Question: i am developing a grid cardview using recyclerview and card view in android v25 , facing behavior of Android recycler view has a divider line that acts as a separator between two rows as shown in the below image

I want to remove this line ,i am attaching my layout XMLS and java codes here
'''
@Override
protected void onCreate(Bundle savedInstanceState) {
super.onCreate(savedInstanceState);
setContentView(R.layout.activity_main);
Toolbar toolbar = (Toolbar) findViewById(R.id.toolbar);
setSupportActionBar(toolbar);
recyclerView = (RecyclerView) findViewById(R.id.recycler_view);
categoriesAdapter = new RecyclerViewAdapter(getApplicationContext(),getAllItemList());
recyclerView.setHasFixedSize(true);
RecyclerView.LayoutManager mLayoutManager = new LinearLayoutManager(getApplicationContext());
// set a GridLayoutManager with default vertical orientation and 3 number of columns
GridLayoutManager gridLayoutManager = new GridLayoutManager(getApplicationContext(),3);
recyclerView.setLayoutManager(gridLayoutManager);
recyclerView.addItemDecoration(new DividerItemDecoration(this, LinearLayoutManager.VERTICAL));
recyclerView.setItemAnimator(new DefaultItemAnimator());
recyclerView.setAdapter(categoriesAdapter);
getAllItemList();
}
'''
'''
<android.support.v7.widget.CardView
xmlns:card_view="http://schemas.android.com/apk/res-auto"
xmlns:android="http://schemas.android.com/apk/res/android"
android:id="@+id/card_view"
android:layout_width="120dp"
android:layout_height="wrap_content"
card_view:cardUseCompatPadding="true"
card_view:cardCornerRadius="2dp"
android:layout_marginBottom="16dp">
<RelativeLayout
android:layout_width="match_parent"
android:layout_height="match_parent">
<ImageView
android:id="@+id/country_photo"
android:layout_width="wrap_content"
android:layout_height="wrap_content"
android:contentDescription="@string/action_settings"
android:src="@drawable/eight"
android:scaleType="centerCrop" />
<TextView
android:id="@+id/country_name"
android:layout_width="match_parent"
android:layout_height="wrap_content"
android:textSize="13sp"
android:text="@string/country_name"
android:textColor="@color/textColor"
android:gravity="center"
android:layout_below="@+id/country_photo"
android:paddingBottom="4dp"
android:paddingTop="4dp"
android:layout_alignParentBottom="true"
android:background="@color/white"/>
</RelativeLayout>
'''
'''
<?xml version="1.0" encoding="utf-8"?>
<android.support.constraint.ConstraintLayout xmlns:android="http://schemas.android.com/apk/res/android"
xmlns:app="http://schemas.android.com/apk/res-auto"
xmlns:tools="http://schemas.android.com/tools"
android:layout_width="match_parent"
android:layout_height="match_parent"
app:layout_behavior="@string/appbar_scrolling_view_behavior"
tools:context="groups.wtz.bluewine.com.miyo.MainActivity"
tools:showIn="@layout/app_bar_main">
<LinearLayout xmlns:android="http://schemas.android.com/apk/res/android"
xmlns:tools="http://schemas.android.com/tools"
android:layout_width="match_parent"
android:layout_height="match_parent"
android:background="@color/white"
android:orientation="vertical">
<RelativeLayout
android:layout_width="match_parent"
android:layout_height="match_parent"
android:padding="4dp"
tools:context=".MainActivity">
<android.support.v7.widget.RecyclerView
android:id="@+id/recycler_view"
android:layout_width="match_parent"
android:layout_height="match_parent"
/>
</RelativeLayout>
</LinearLayout>
</android.support.constraint.ConstraintLayout>
'''
which portion of xml is making this underline ,can i update it
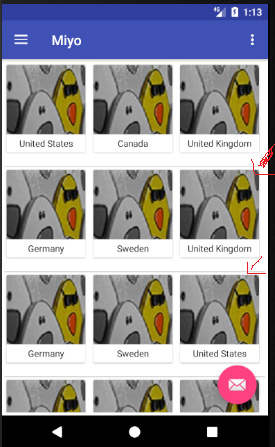
Answer: Below line making trouble. Because you are adding decoration to your item. This will add divider to your view. Just comment out below line.
'''
recyclerView.addItemDecoration(new DividerItemDecoration(this, LinearLayoutManager.VERTICAL));
'''
Can you provide your DividerItemDecoration.java class?